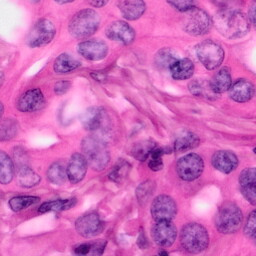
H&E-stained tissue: Pancreatic